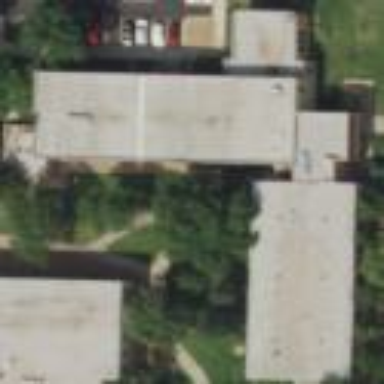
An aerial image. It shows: College building.